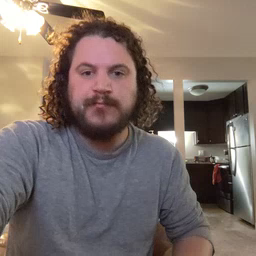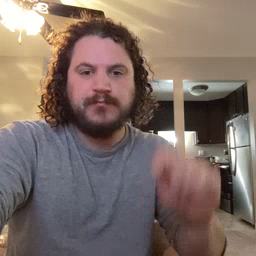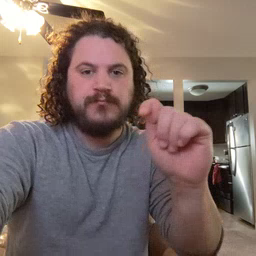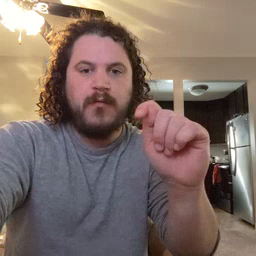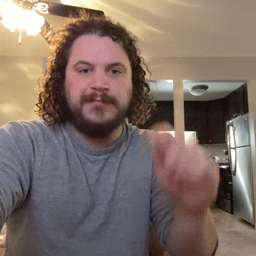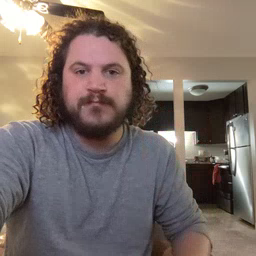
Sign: potty